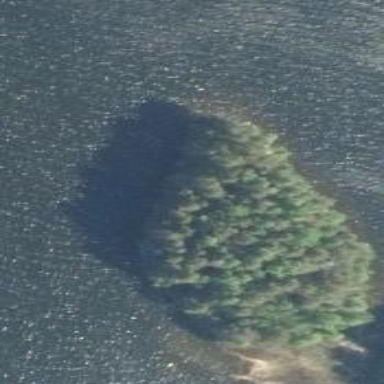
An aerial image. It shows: Islet.